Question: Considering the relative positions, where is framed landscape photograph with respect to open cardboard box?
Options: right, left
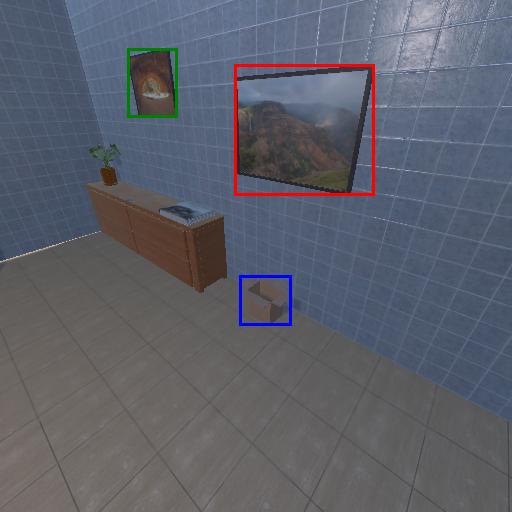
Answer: right